四年级 · 画法几何学
观察下面的物体,画出从前面、上面和左面看到的图形。

从前面看

从上面看

从左面看
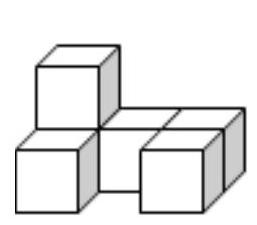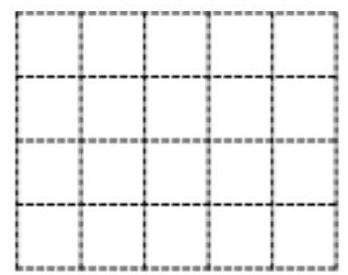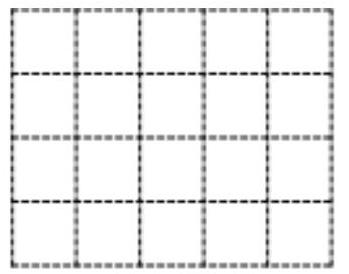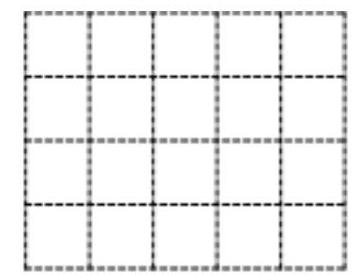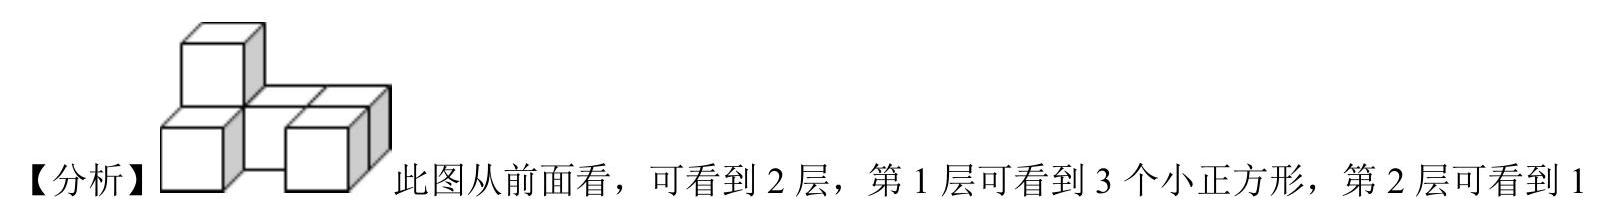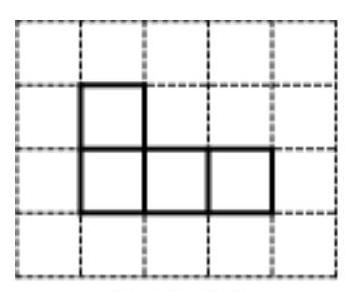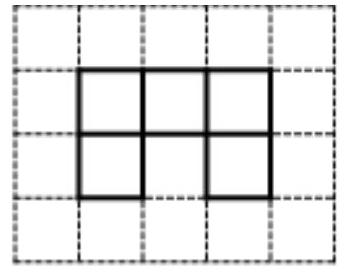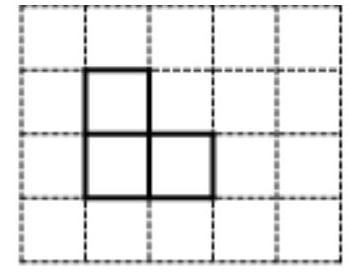
答案: 解见详解

个小正方形, 左齐; 从上面看, 可看到 2 排, 第 1 排左右各 1 个小正方形, 第 2 排可看到 3 个小正方形; 从左面看, 可看到 2 层, 第 1 层可看到 2 个小正方形, 第 2 层可看到 1 个小正方形, 左齐; 依此画图。

【详解】画图如下:

从前面看

从上面看

从左面看

【点睛】熟练掌握三视图的画法是解答此题的关键。